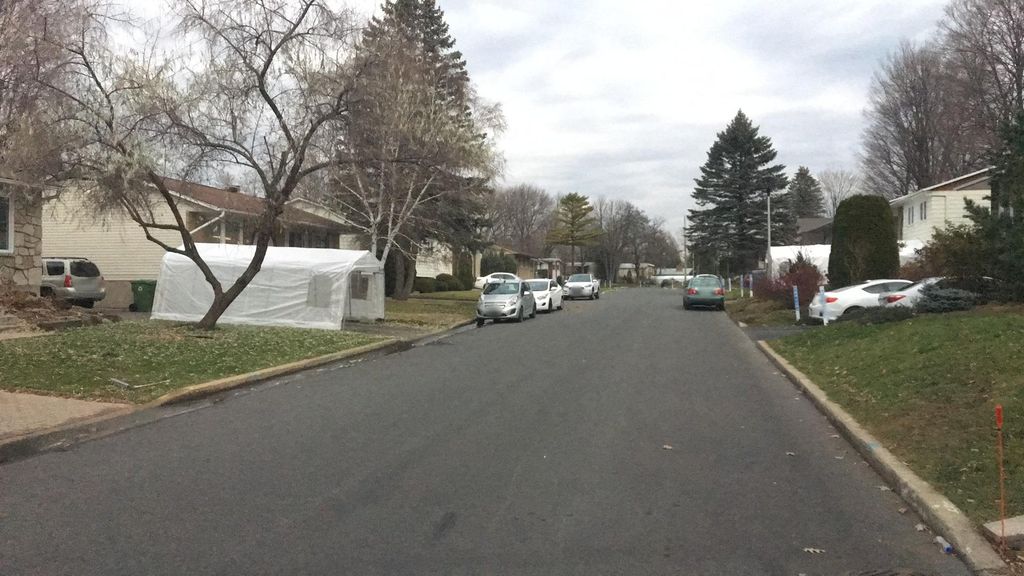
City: montreal